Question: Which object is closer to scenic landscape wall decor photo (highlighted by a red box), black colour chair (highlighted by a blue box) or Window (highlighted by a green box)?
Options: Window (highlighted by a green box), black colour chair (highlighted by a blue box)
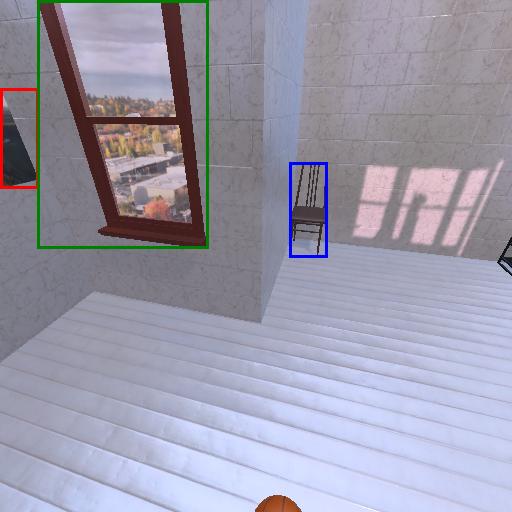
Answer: Window (highlighted by a green box)